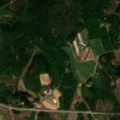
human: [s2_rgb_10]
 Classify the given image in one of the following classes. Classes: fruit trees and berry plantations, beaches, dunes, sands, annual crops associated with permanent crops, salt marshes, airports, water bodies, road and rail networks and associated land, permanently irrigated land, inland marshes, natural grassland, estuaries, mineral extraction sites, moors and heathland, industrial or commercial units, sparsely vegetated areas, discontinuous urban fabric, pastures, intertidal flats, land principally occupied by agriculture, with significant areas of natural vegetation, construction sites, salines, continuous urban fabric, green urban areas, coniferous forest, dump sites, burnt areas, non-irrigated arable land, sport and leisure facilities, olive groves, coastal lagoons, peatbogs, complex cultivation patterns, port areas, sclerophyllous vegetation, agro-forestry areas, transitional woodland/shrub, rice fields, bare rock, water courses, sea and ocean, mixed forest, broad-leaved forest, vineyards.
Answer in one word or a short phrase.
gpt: broad-leaved forest, mixed forest, transitional woodland/shrub